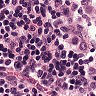
Metastatic tissue present: no